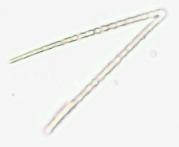
Label: Thalassionema